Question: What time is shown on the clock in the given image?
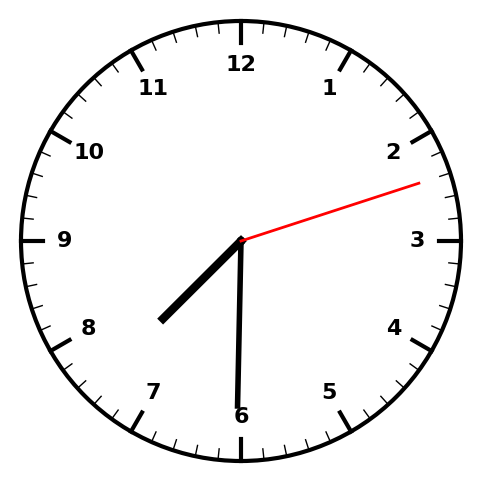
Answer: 07:30:12